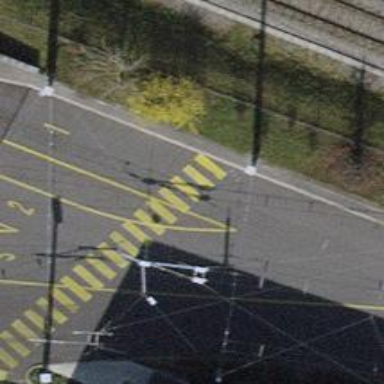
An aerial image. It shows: Asphalt footway with marked zebra crossing.